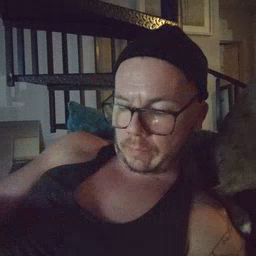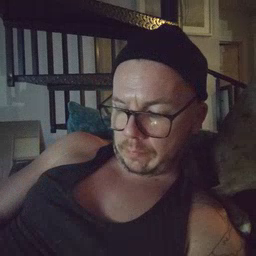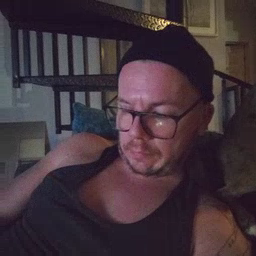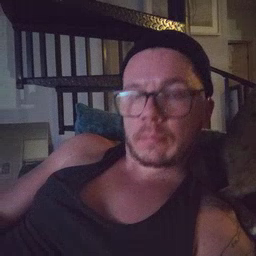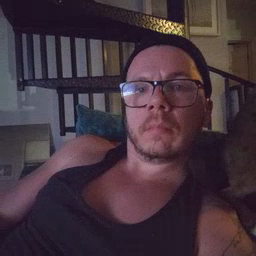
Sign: haveto